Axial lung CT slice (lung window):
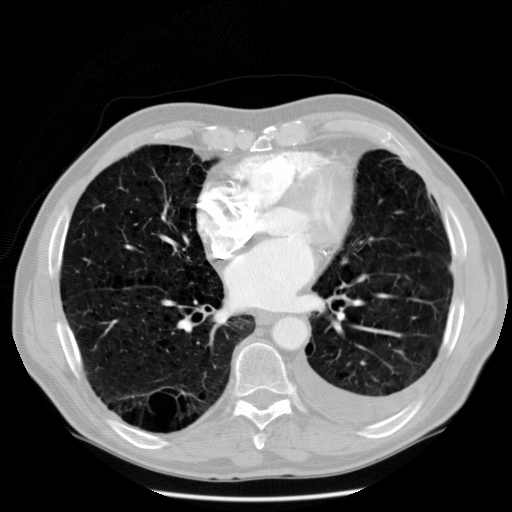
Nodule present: no